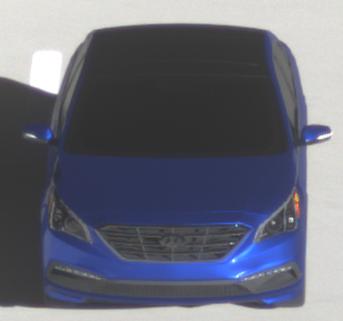
Make: Hyundai
Model: Sonata
Detailed model: Gen. 7
Model produced from: 2015
Model produced until: 2017
Doors: 4
Color: blue
Road condition: dry road
Daytime: sunrise or sunset
Contrast: high contrast